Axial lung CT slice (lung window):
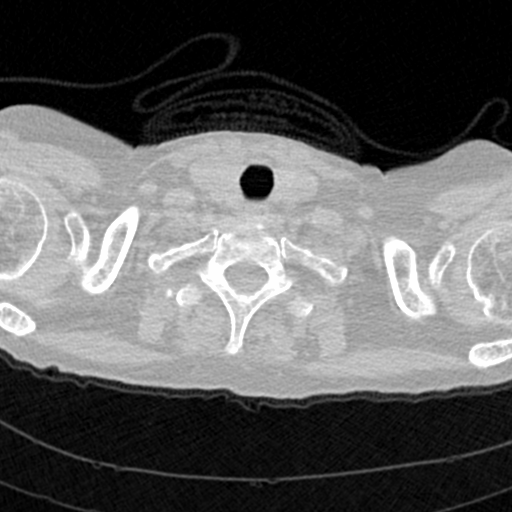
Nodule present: no